Interaction volume radius: 5 \u00c5
Interaction volume height: 15 \u00c5
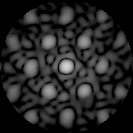
Disorder parameter: 0.4253